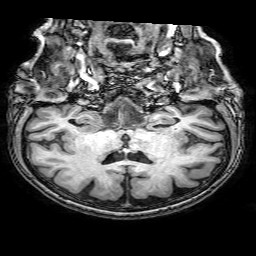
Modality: T1w
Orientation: sagittal
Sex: female
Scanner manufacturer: philips
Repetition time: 0.008111 s
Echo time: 0.00371 s